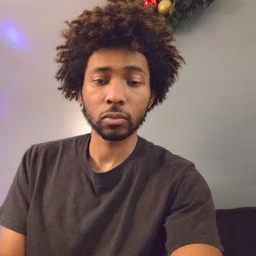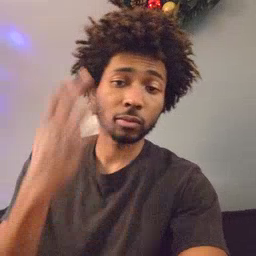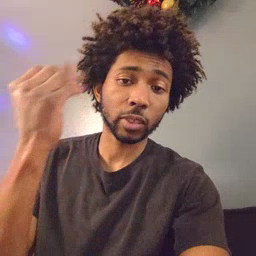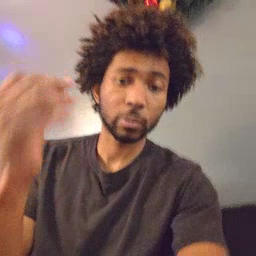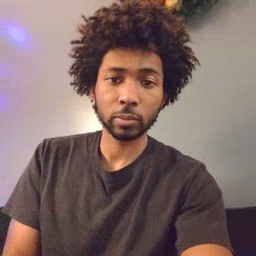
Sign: outside